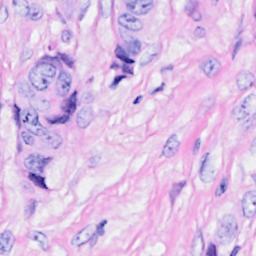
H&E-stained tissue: Breast